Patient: sex F, age 47
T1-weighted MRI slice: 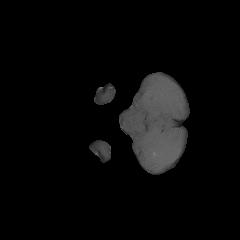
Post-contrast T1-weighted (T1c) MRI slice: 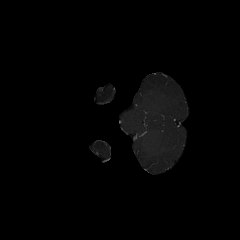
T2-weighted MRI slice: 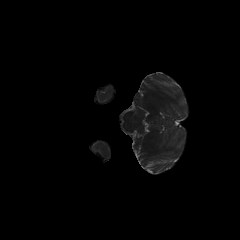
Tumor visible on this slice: no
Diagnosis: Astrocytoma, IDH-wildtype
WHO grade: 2